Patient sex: M
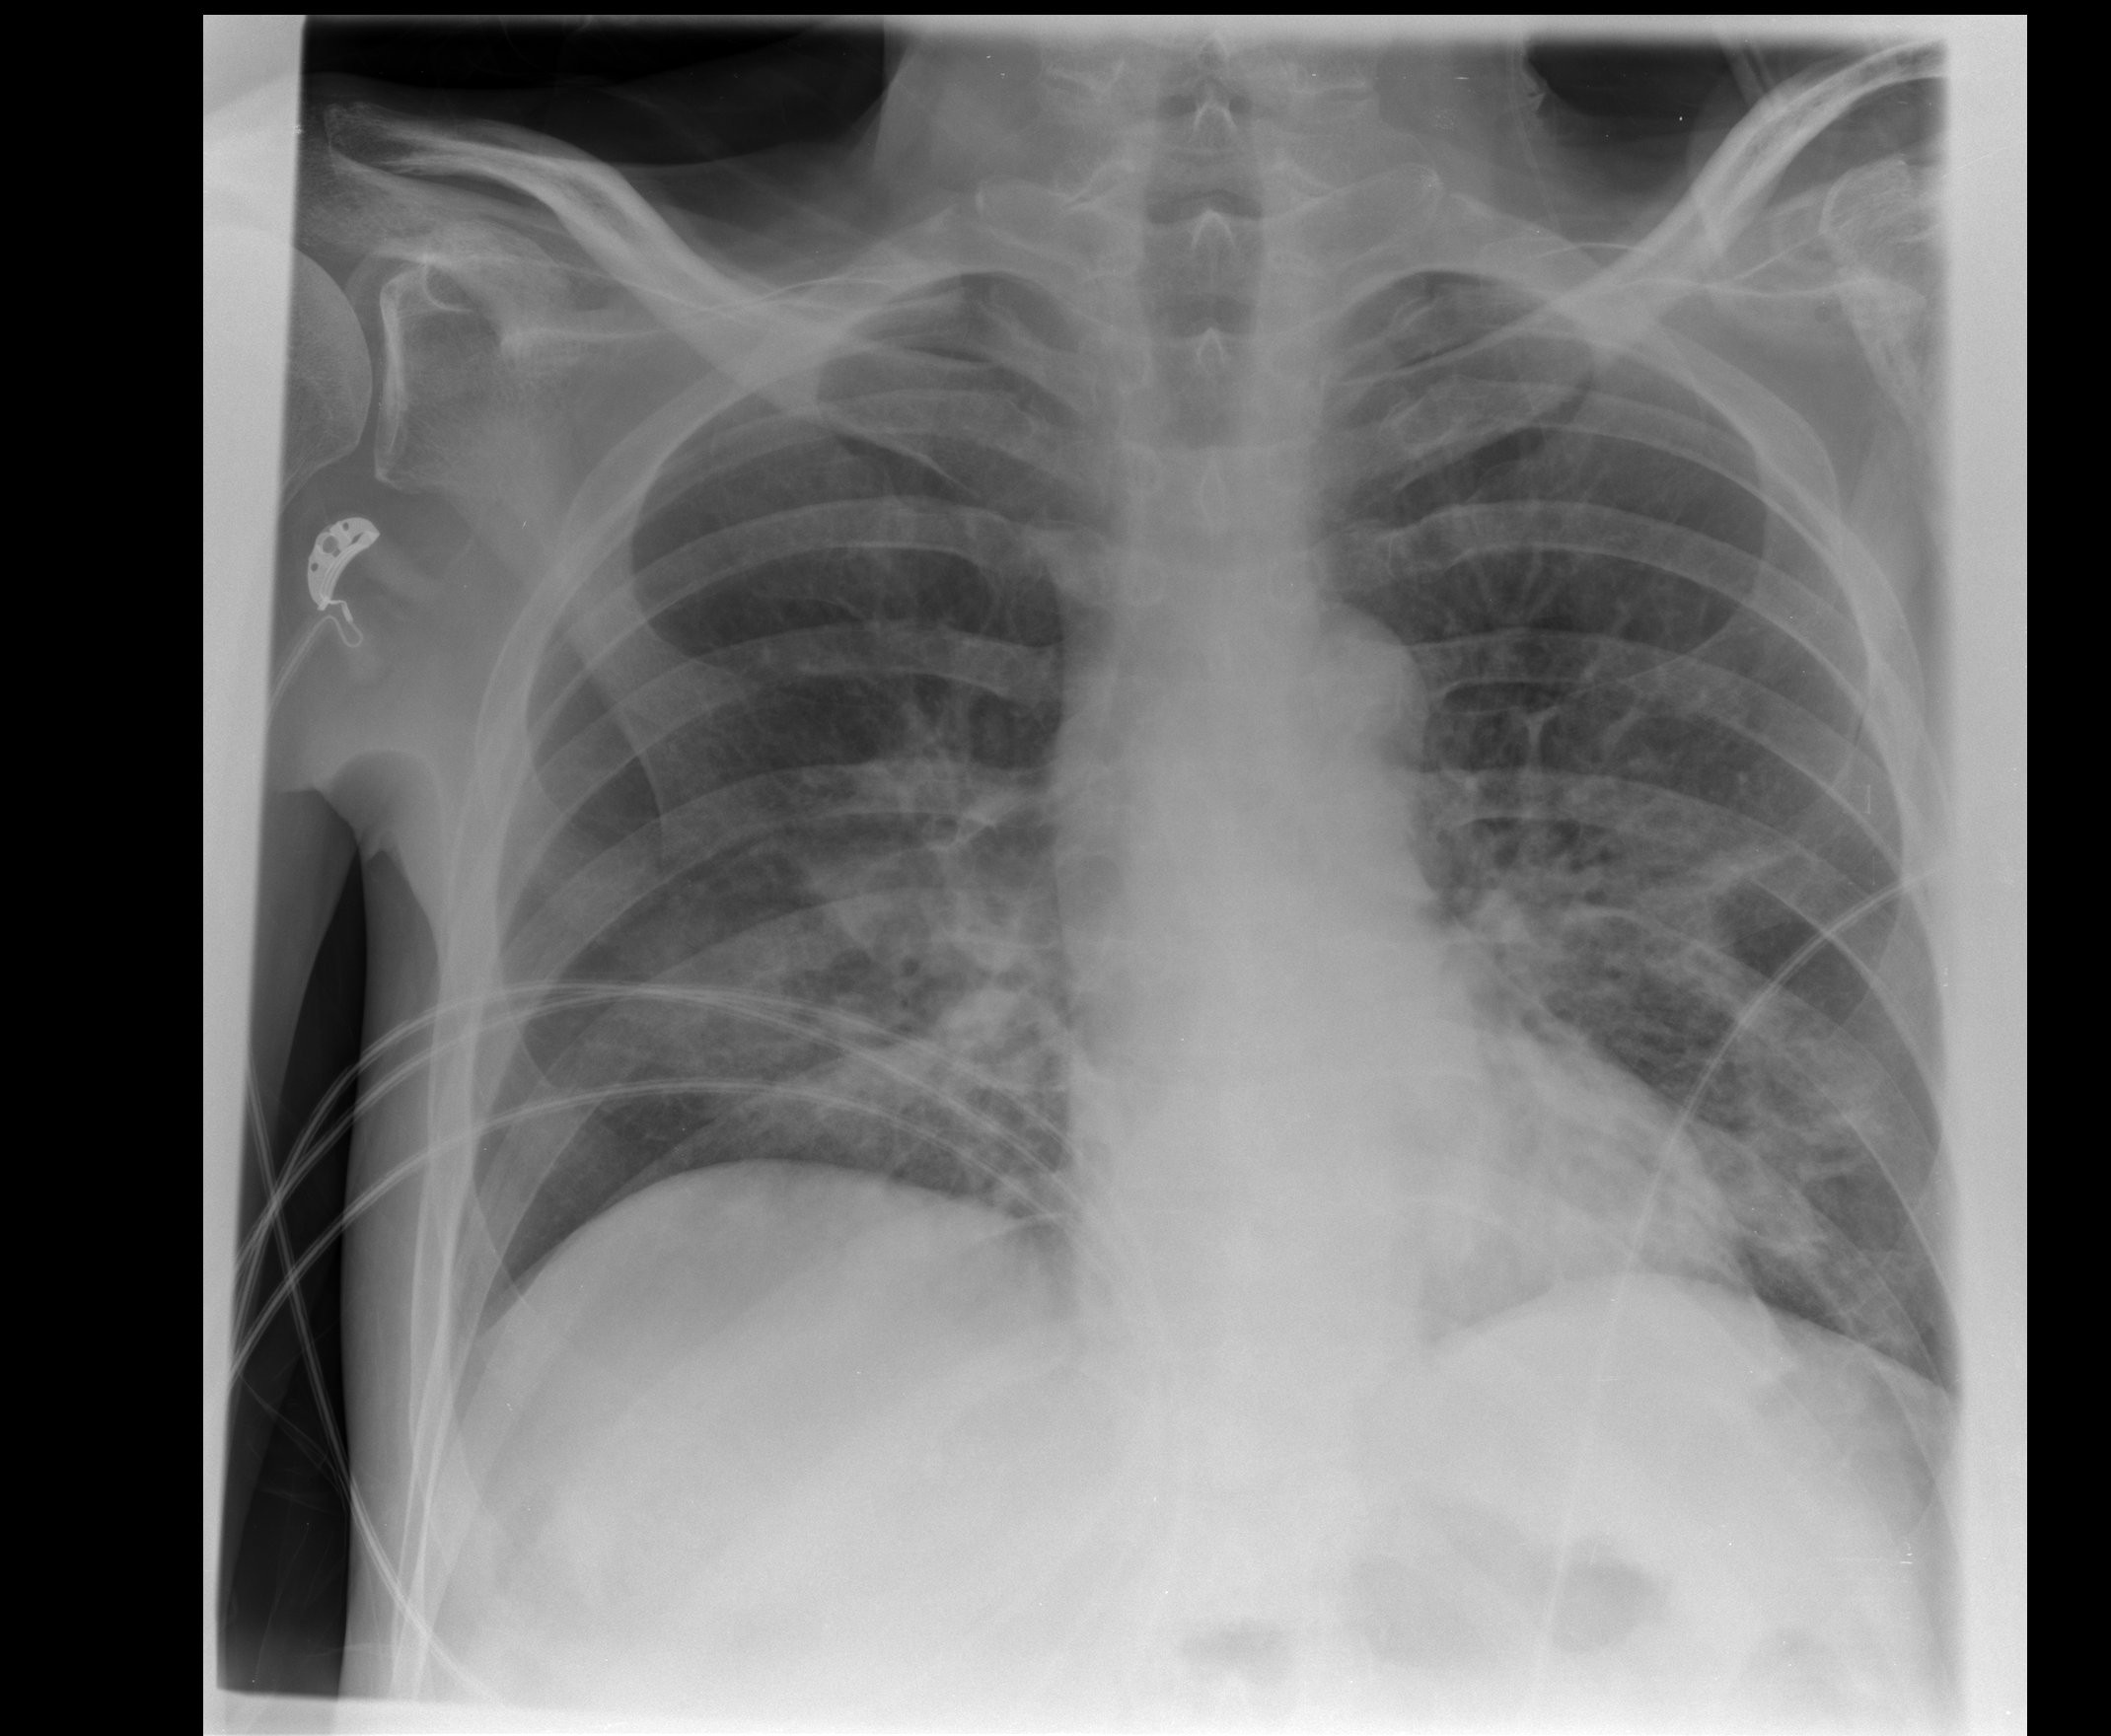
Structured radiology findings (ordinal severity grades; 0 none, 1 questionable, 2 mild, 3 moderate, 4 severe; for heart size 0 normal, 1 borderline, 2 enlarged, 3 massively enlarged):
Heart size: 0
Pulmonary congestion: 0
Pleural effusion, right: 0
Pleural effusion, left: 0
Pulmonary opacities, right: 3
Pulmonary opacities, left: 3
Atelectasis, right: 0
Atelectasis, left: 0